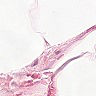
Metastatic tissue present: no